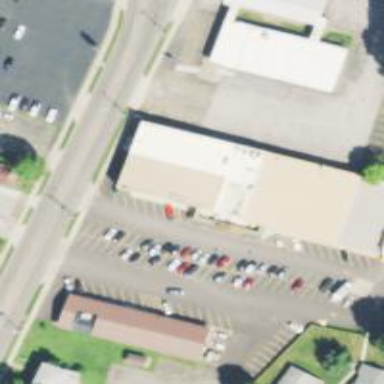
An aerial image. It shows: Supermarket building.